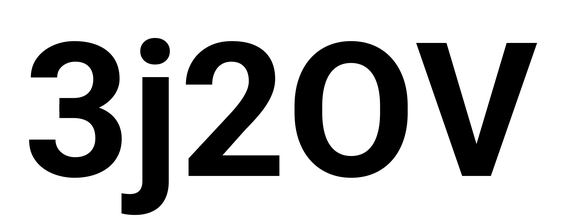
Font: Roboto_Bold